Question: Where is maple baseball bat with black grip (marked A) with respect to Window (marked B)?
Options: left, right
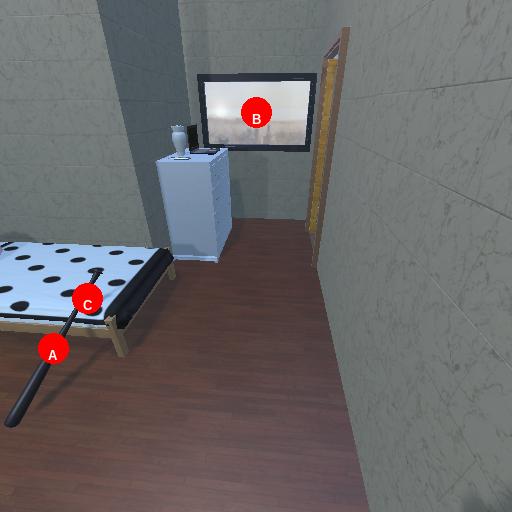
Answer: left